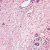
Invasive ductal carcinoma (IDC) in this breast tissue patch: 0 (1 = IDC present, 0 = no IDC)